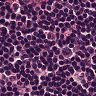
Metastatic tissue present: no